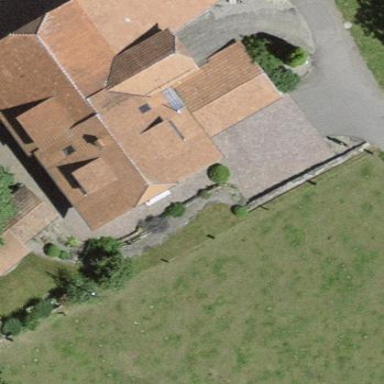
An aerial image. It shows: Farm building.